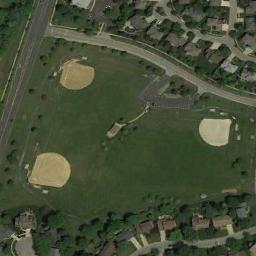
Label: baseball_diamond